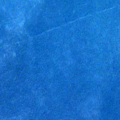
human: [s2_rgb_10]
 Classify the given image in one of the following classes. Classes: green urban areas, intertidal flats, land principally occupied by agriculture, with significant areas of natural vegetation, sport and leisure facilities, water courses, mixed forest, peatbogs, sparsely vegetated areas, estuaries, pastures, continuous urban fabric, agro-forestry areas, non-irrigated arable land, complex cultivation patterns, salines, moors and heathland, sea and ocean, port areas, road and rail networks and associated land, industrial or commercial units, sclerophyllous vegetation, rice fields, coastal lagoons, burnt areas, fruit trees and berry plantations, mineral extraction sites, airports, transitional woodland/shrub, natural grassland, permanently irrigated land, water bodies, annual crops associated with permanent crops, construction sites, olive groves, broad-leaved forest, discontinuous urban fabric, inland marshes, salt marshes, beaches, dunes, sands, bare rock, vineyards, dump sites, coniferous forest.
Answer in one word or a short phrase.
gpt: sea and ocean